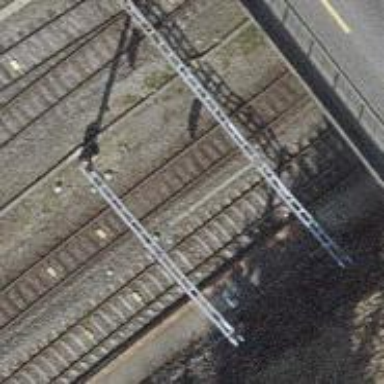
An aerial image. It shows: Railway signal.